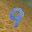
Label: 9